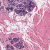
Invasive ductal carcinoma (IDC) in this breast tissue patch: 0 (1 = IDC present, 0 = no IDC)